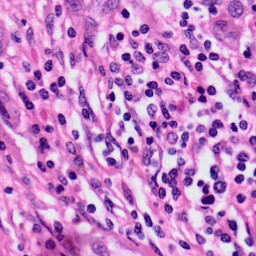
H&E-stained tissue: Skin